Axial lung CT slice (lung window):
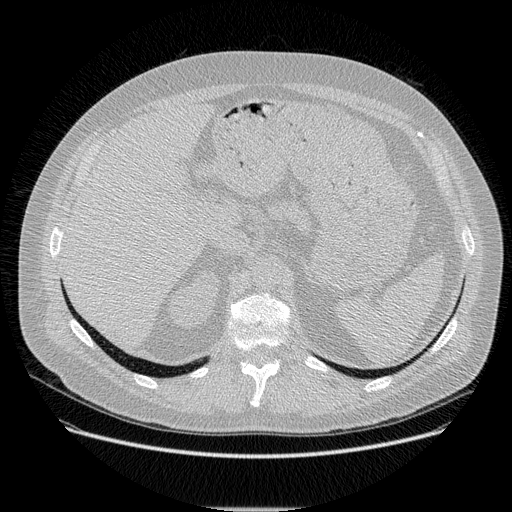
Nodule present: no